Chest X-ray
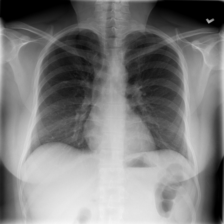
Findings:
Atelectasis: negative
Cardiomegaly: negative
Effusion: negative
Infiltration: negative
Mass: negative
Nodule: negative
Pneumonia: negative
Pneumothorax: negative
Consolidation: negative
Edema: negative
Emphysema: negative
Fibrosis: negative
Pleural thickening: negative
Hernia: negative